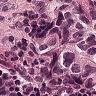
Metastatic tissue present: yes